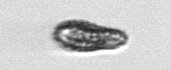
Label: Pseudochattonella_farcimen